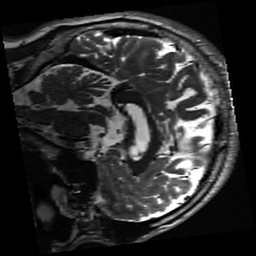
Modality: inplaneT2
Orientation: sagittal